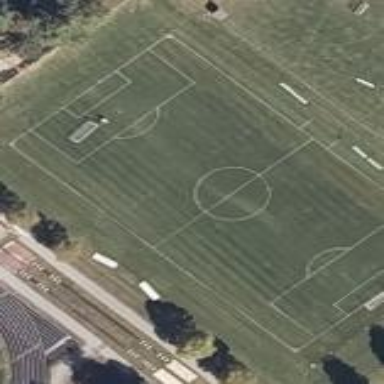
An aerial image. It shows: Grass pitch used for lacrosse.